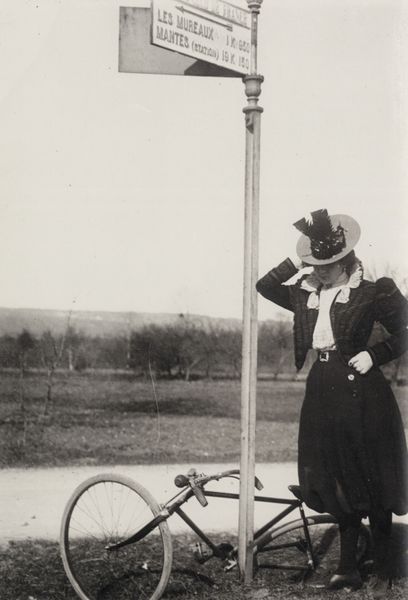
Titel: Das Rendez-Vous
Künstler: Francois Emile Zola
Schlagwörter: baum, berg, hand, himmel, schatten, wasser, weiß, wolken, bäume, fluss, landschaft, mädchen, zola, frankreich, frau, geste, grau, handschuh, handschuhe, hut, hüte, kleid, kopfbedeckungen, licht, schwarz, strasse, blick, blüten, dame, gras, gürtel, rasen, weg, wiese, rock, schleife, jacke, jung, mütze, mützen, arm, bluse, federn, kleidung, kragen, stehen, stein, porträt, bach, ebene, erde, feld, horizont, hügel, natur, pfad, schlank, boden, kostüm, pose, pflanzen, wald, sattel, kopfbedeckung, schuhe, berge, gebirge, ausflug, speichen, französisch, rad, angelehnt, weste, französin, pfosten, foto, fotografie, klingel, schild, schwarz-weiss, scharz, schilder, stiefel, fahrrad, sturz, unfall, wegrand, stange, sexy, liegt, umgefallen, fahhrad, lenker, radfahrer, strassenschild, wegweiser, straßenrand, verkehrsschilder, schwazr, straßenecke, radl, gürtek, hosenrock, radfahrerin, sportlich, französosch, ortsschild, böuse, 20. jahrhundert, 1890, hupe, les mureaux, ortschild